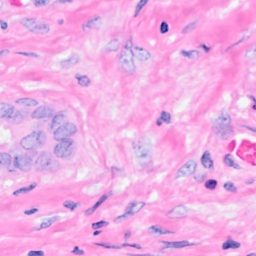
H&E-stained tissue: Breast